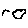
Label: cloud